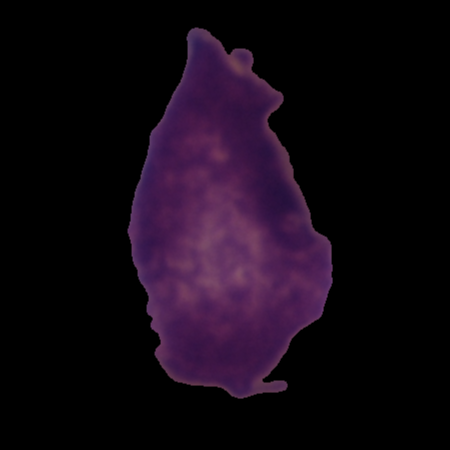
Label: cancer